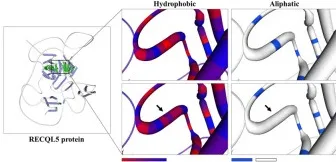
Clinical data and genetic analysis of the family. (E) The wild-type RECQL5 (WT) protein structure and the mutant RECQL5 (p. I416T) protein structure were predicted by SWISS-MODEL online software. The hydrophobic surface area and aliphatic index of the WT and mutated RECQL5 were predicted.
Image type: radiology (ct)